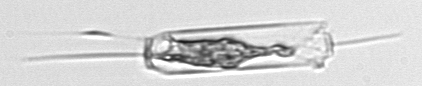
Label: Ditylum_brightwellii